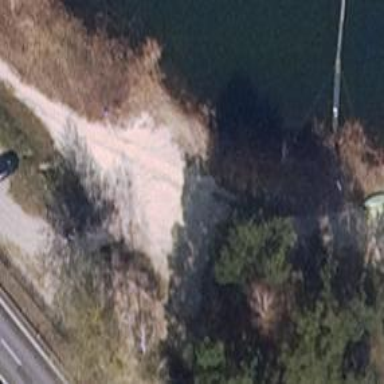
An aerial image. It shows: Sandy path.